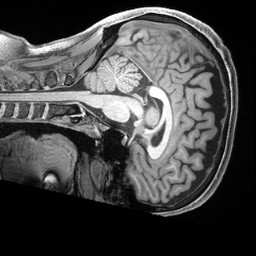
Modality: T1w
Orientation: sagittal
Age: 44
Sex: male
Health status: ill
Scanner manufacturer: siemens
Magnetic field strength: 3 T
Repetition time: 2.4 s
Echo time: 0.00222 s